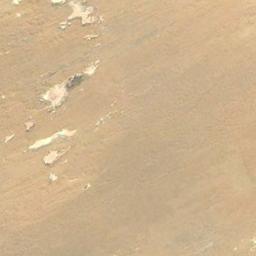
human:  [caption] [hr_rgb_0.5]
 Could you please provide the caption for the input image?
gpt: There are some bare rocks in this desert .

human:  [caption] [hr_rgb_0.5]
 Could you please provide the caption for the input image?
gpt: The desert has yellow sand and some decayed rocks .

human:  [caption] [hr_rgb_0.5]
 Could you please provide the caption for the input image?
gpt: There are yellow desert with lines of bare land .

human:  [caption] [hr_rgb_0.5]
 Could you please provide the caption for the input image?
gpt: It is a large piece of flat yellow desert with some white rocks .

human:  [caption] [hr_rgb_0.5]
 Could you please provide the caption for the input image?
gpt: A yellow desert covered with sand and some white rocks .